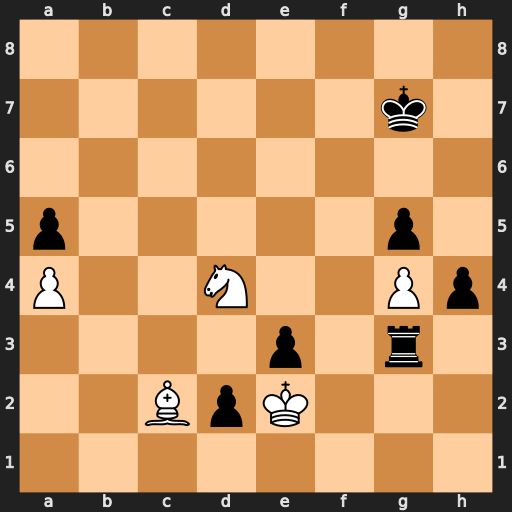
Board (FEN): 8/6k1/8/p5p1/P2N2Pp/4p1r1/2BpK3/8
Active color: w
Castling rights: -
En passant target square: -
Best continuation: Nf5+ Kf6 Nxg3